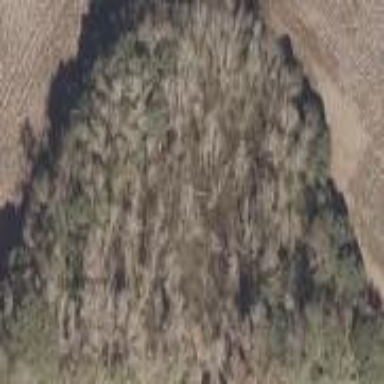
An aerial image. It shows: Beautiful woodland area.